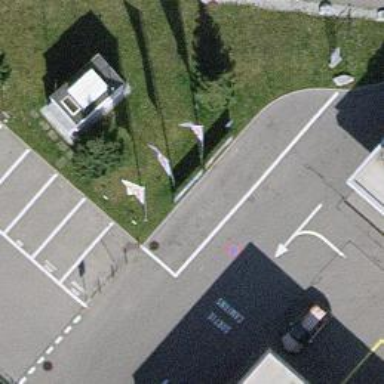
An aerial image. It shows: Charging station.